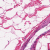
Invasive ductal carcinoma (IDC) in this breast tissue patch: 0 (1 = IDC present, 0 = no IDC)